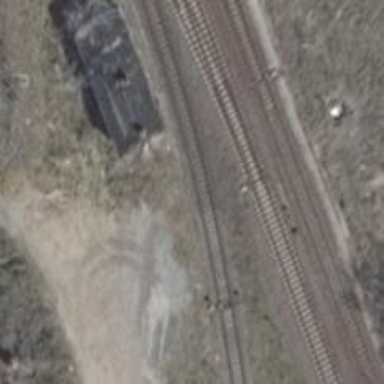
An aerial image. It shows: Railway switch.